Field crop: maize
Growth stage: 2
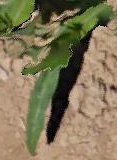
Species: maize